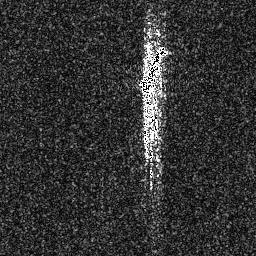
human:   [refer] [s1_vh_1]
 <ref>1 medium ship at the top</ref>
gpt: <box>[[53, 16, 65, 37, 0]]</box>